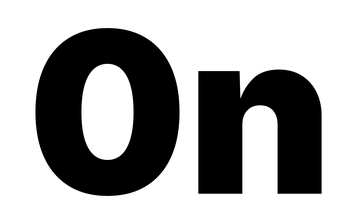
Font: Inter_Black